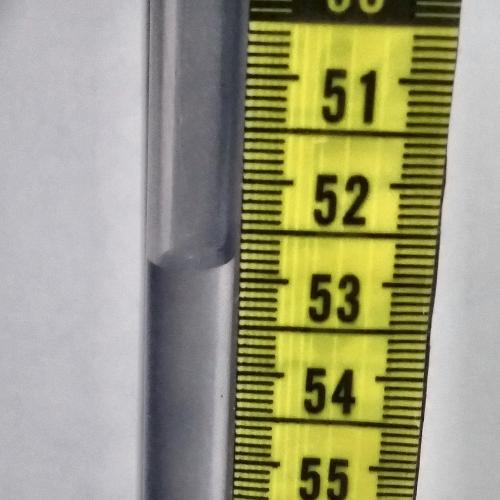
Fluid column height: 52.8 cm